Question: I have seen that my apps have some issues on smaller devices, as the same DPI on an 5.1 inch device can also be on a 3.1 inch device. This causes problems as it forces some of the layout objects off the screen. According to google:

And additionally;
'''
320dp: a typical phone screen (240x320 ldpi, 320x480 mdpi, 480x800 hdpi, etc).
480dp: a tweener tablet like the Streak (480x800 mdpi).
600dp: a 7" tablet (600x1024 mdpi).
720dp: a 10" tablet (720x1280 mdpi, 800x1280 mdpi, etc).
'''
However, there are some issues with this ancient setup;
My S6 Edge has a DPI of 640 so it classifies in this system as a 7 inch tablet. This is way off, as it is only 5.1 inches.
And I have an 8 inch tablet with 320 DPI, which is equal to 'a typical phone'.
So suddenly, phones and tablets have swapped positions; Therefore it makes the *dpi system useless, as content goes off screen.
I therefore need to go by screen size, as that is what really counts. I cannot seem to find anything on this, I looked through the documentation but I could not find anything. I don't want to create one layout for each 0.1 inch, but per 1.0(ish) inches. Especially for smaller devices this is an issue, as content goes off screen. The sizes themselves are fine, actually but the content going off the screen is a major issue.
I have seen on the pre-launch reports that smaller devices start to push menu buttons off the screen. For an instance on the tested Nexus 5, the ad is pushed off.
How can I go about this?
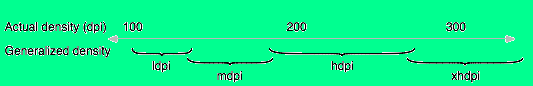
Answer: There are resource qualifiers for screen sizes:
'''
layout-small
layout-medium
layout-large
layout-xlarge
drawable-small...
'''
However, I believe your understanding of how dpi system becomes useless is a bit distorted. The system was put in place to greatly help in displaying proper asset as per screen capability. For eg. if you try to put a xxhdpi image on your 320 dpi tablet, the system will basically have to drop pixels to display it properly. If you design your layouts using screen size you will run into similar issues since, screen height and width in dpi (along which you will probably base your display) will not depend on size but, rather the screen density.
Personally, to make sure my layouts look proper I test them on a smaller screen phone like Nexus S and also on a newer phone like Nexus 6P all the while keeping a single layout file.